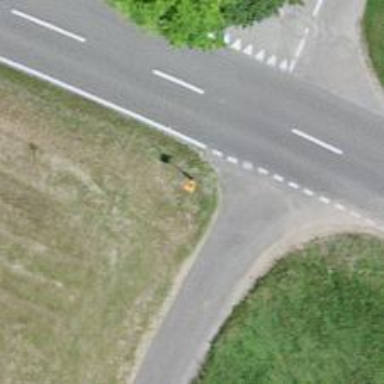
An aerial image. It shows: Aerial marker on pole.